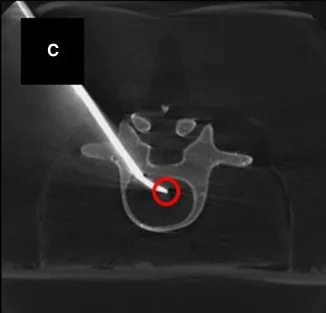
Example cone-beam CT images acquired using a Medtronic Kyphon. Training model showing transpedicular curved canula placement on axial.
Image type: radiology (ct)